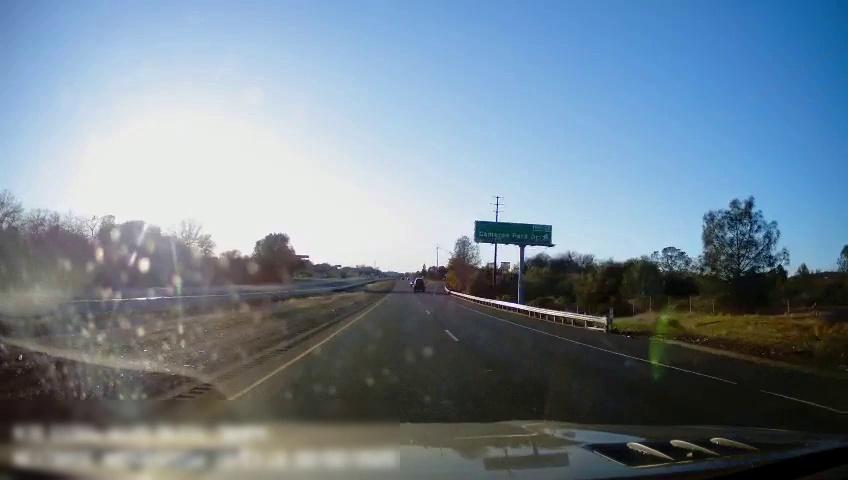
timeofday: Day
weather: Sunny
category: Drivable Space
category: Drivable Space
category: Vehicles | Truck
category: Lanes | Current Lane
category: Lanes | Current Lane
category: Lanes | Alternate Lane
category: Traffic | Signs